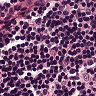
Metastatic tissue present: no